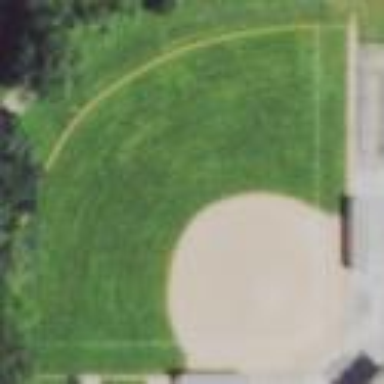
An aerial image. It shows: Baseball pitch for leisure land activities.